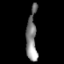
Tissue: prostate
Cell type: T cells
Senescence score: 0.7023
Nuclear area (px): 536
Mean DAPI intensity: 129.384